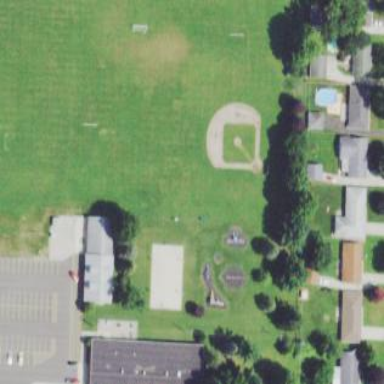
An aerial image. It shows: Baseball pitch for leisure and sports activities.